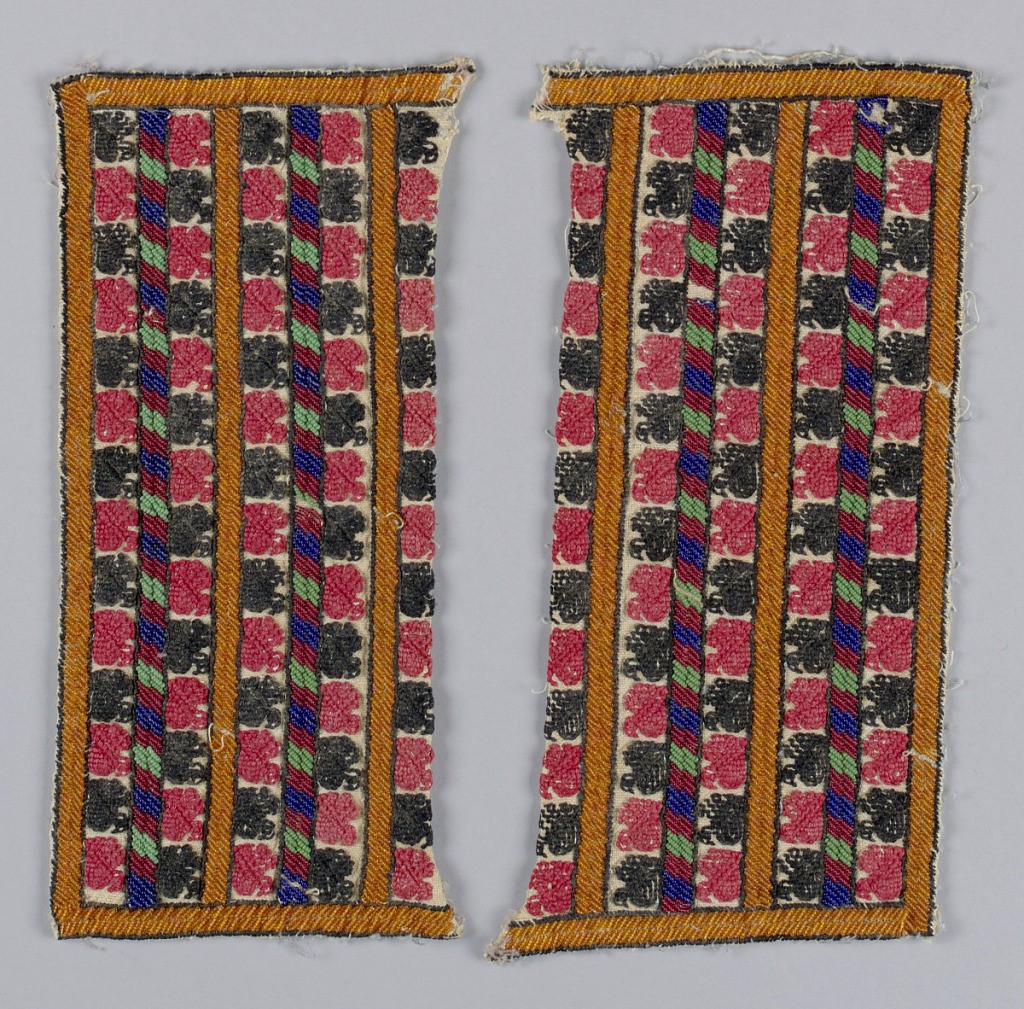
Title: Pair of cuffs
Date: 19th century
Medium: cotton embroidery on linen foundation, glass beads Technique: embroidered on plain weave
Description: Pair of woven linen cuffs embroidered with cotton and glass beads in an alternating pattern of stripes and leaves in orange and black.